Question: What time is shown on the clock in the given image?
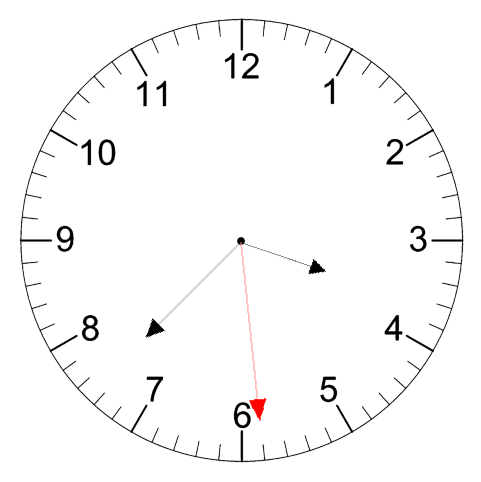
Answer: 03:37:29